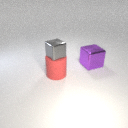
large red rubber cylinder in front of large purple metal cube